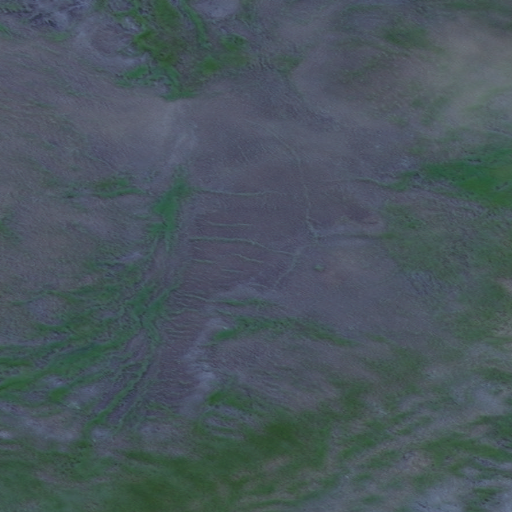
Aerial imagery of island in Alaska named Unimak Island containing only unknown